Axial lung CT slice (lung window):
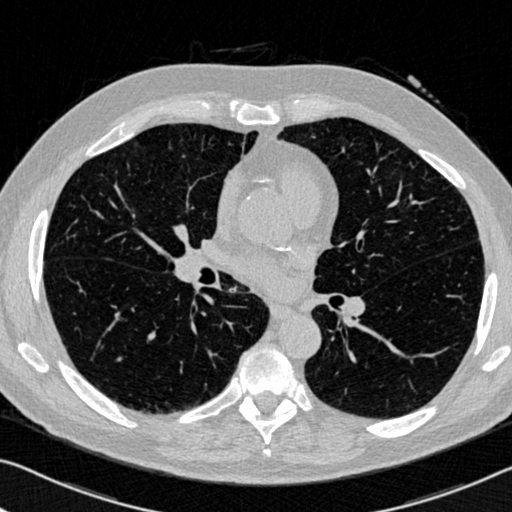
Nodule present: no